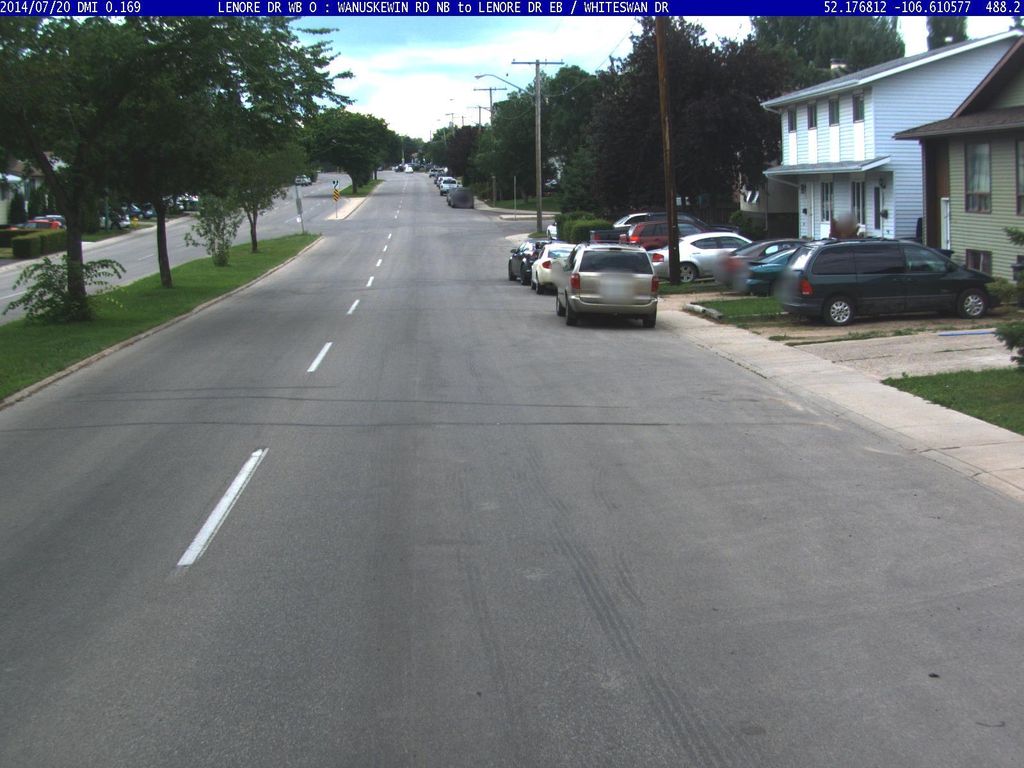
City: saskatoon